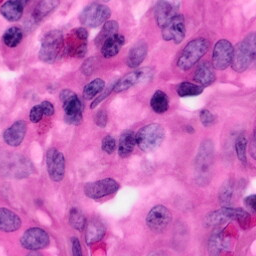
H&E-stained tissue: Pancreatic